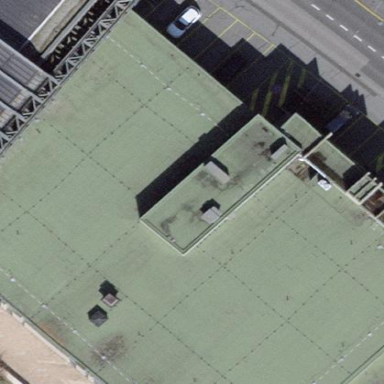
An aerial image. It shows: Part of building.